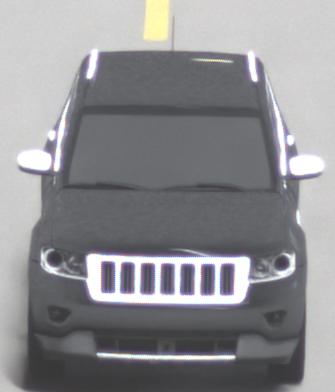
Make: Jeep
Model: Grand Cherokee
Detailed model: WK2
Model produced from: 2010
Model produced until: 2021
Doors: 5
Color: black
Road condition: dry road
Daytime: not specified
Contrast: high contrast